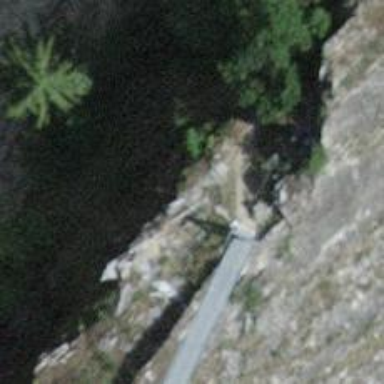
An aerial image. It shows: Path on metal bridge with excellent trail visibility. The bridge's structure is simple suspension design.